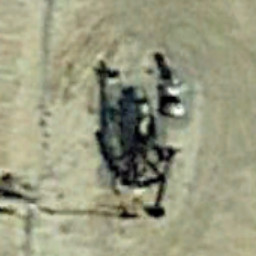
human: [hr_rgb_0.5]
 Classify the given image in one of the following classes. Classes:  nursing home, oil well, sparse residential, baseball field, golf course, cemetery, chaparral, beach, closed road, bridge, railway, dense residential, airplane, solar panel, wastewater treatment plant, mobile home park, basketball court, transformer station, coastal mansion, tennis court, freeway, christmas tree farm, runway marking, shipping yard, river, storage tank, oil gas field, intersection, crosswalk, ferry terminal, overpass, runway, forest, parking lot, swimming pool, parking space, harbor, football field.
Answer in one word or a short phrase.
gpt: oil well